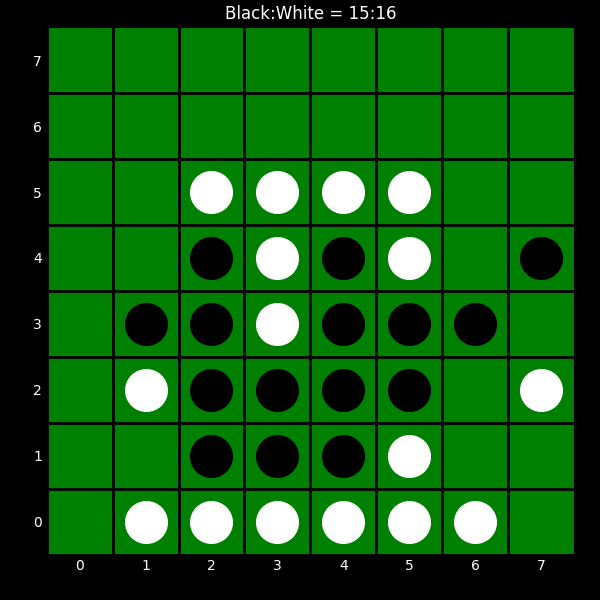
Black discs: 15
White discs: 16